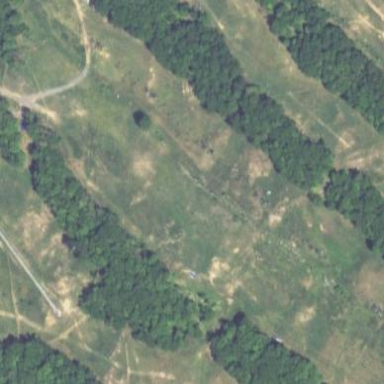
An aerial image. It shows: Intermediate difficulty downhill grassland piste groomed in classic style.